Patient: sex M, age 57
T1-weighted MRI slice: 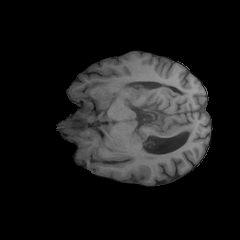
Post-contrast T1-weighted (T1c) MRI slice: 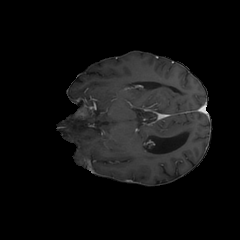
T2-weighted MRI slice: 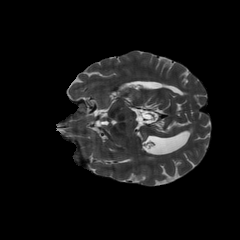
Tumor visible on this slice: yes
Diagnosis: Glioblastoma, IDH-wildtype
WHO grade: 4